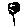
Label: flower